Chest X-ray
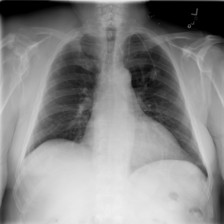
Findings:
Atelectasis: negative
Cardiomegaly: negative
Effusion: negative
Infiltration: negative
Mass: negative
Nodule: negative
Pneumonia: negative
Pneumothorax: negative
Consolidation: negative
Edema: negative
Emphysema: negative
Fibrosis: negative
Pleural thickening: negative
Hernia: negative